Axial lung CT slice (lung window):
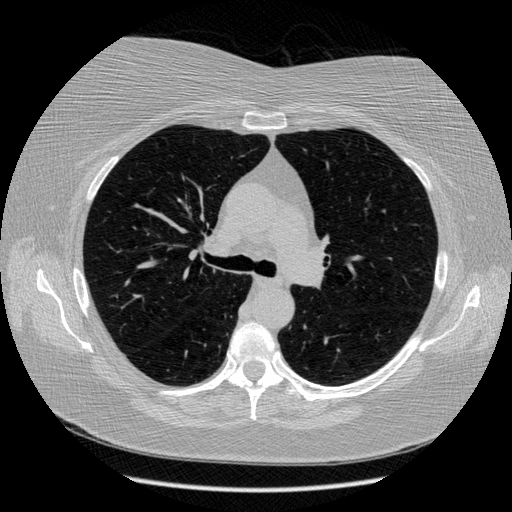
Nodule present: no